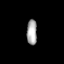
Tissue: prostate
Cell type: T cells
Senescence score: 0.7045
Nuclear area (px): 249
Mean DAPI intensity: 170.928